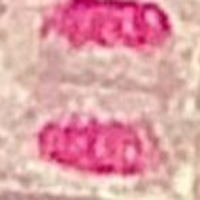
Label: telophase